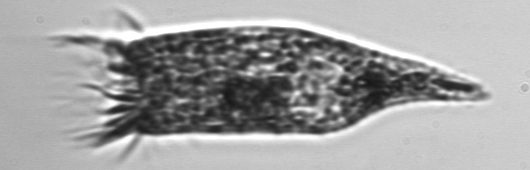
Label: Strombidium_conicum